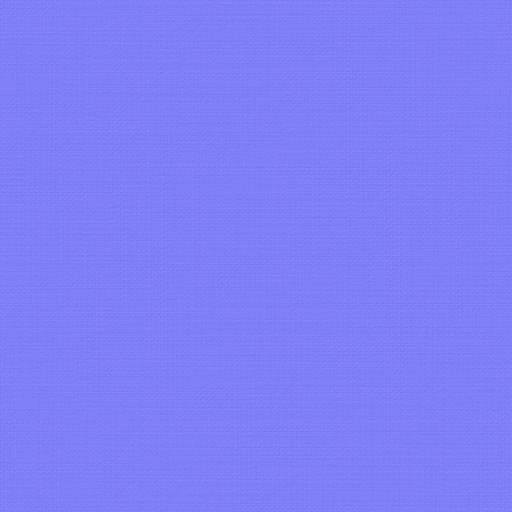
blue fabric pattern red tartan